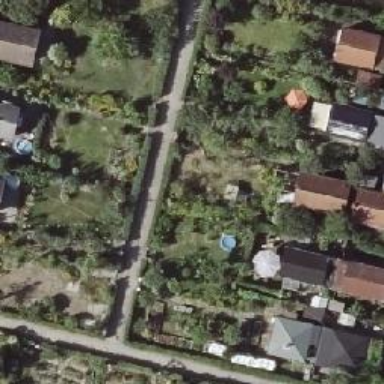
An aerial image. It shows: Plot in the allotments with lot boundary.